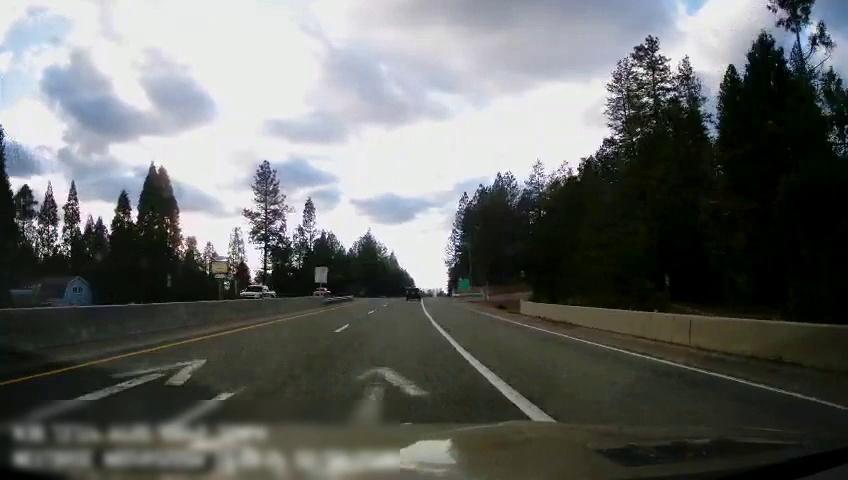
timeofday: Day
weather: Cloudy
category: Drivable Space
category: Vehicles | SUV
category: Vehicles | Truck
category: Vehicles | Truck
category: Lanes | Alternate Lane
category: Lanes | Current Lane
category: Lanes | Alternate Lane
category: Lanes | Alternate Lane
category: Traffic | Signs
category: Traffic | Signs